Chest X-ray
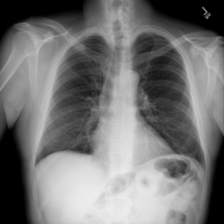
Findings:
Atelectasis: negative
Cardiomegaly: negative
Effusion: negative
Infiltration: negative
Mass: negative
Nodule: negative
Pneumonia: negative
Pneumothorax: negative
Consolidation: negative
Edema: negative
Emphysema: negative
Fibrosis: negative
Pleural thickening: negative
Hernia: negative